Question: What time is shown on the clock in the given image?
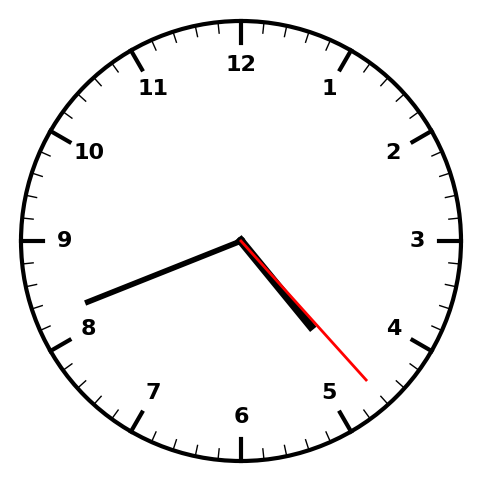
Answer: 04:41:23